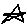
Label: star